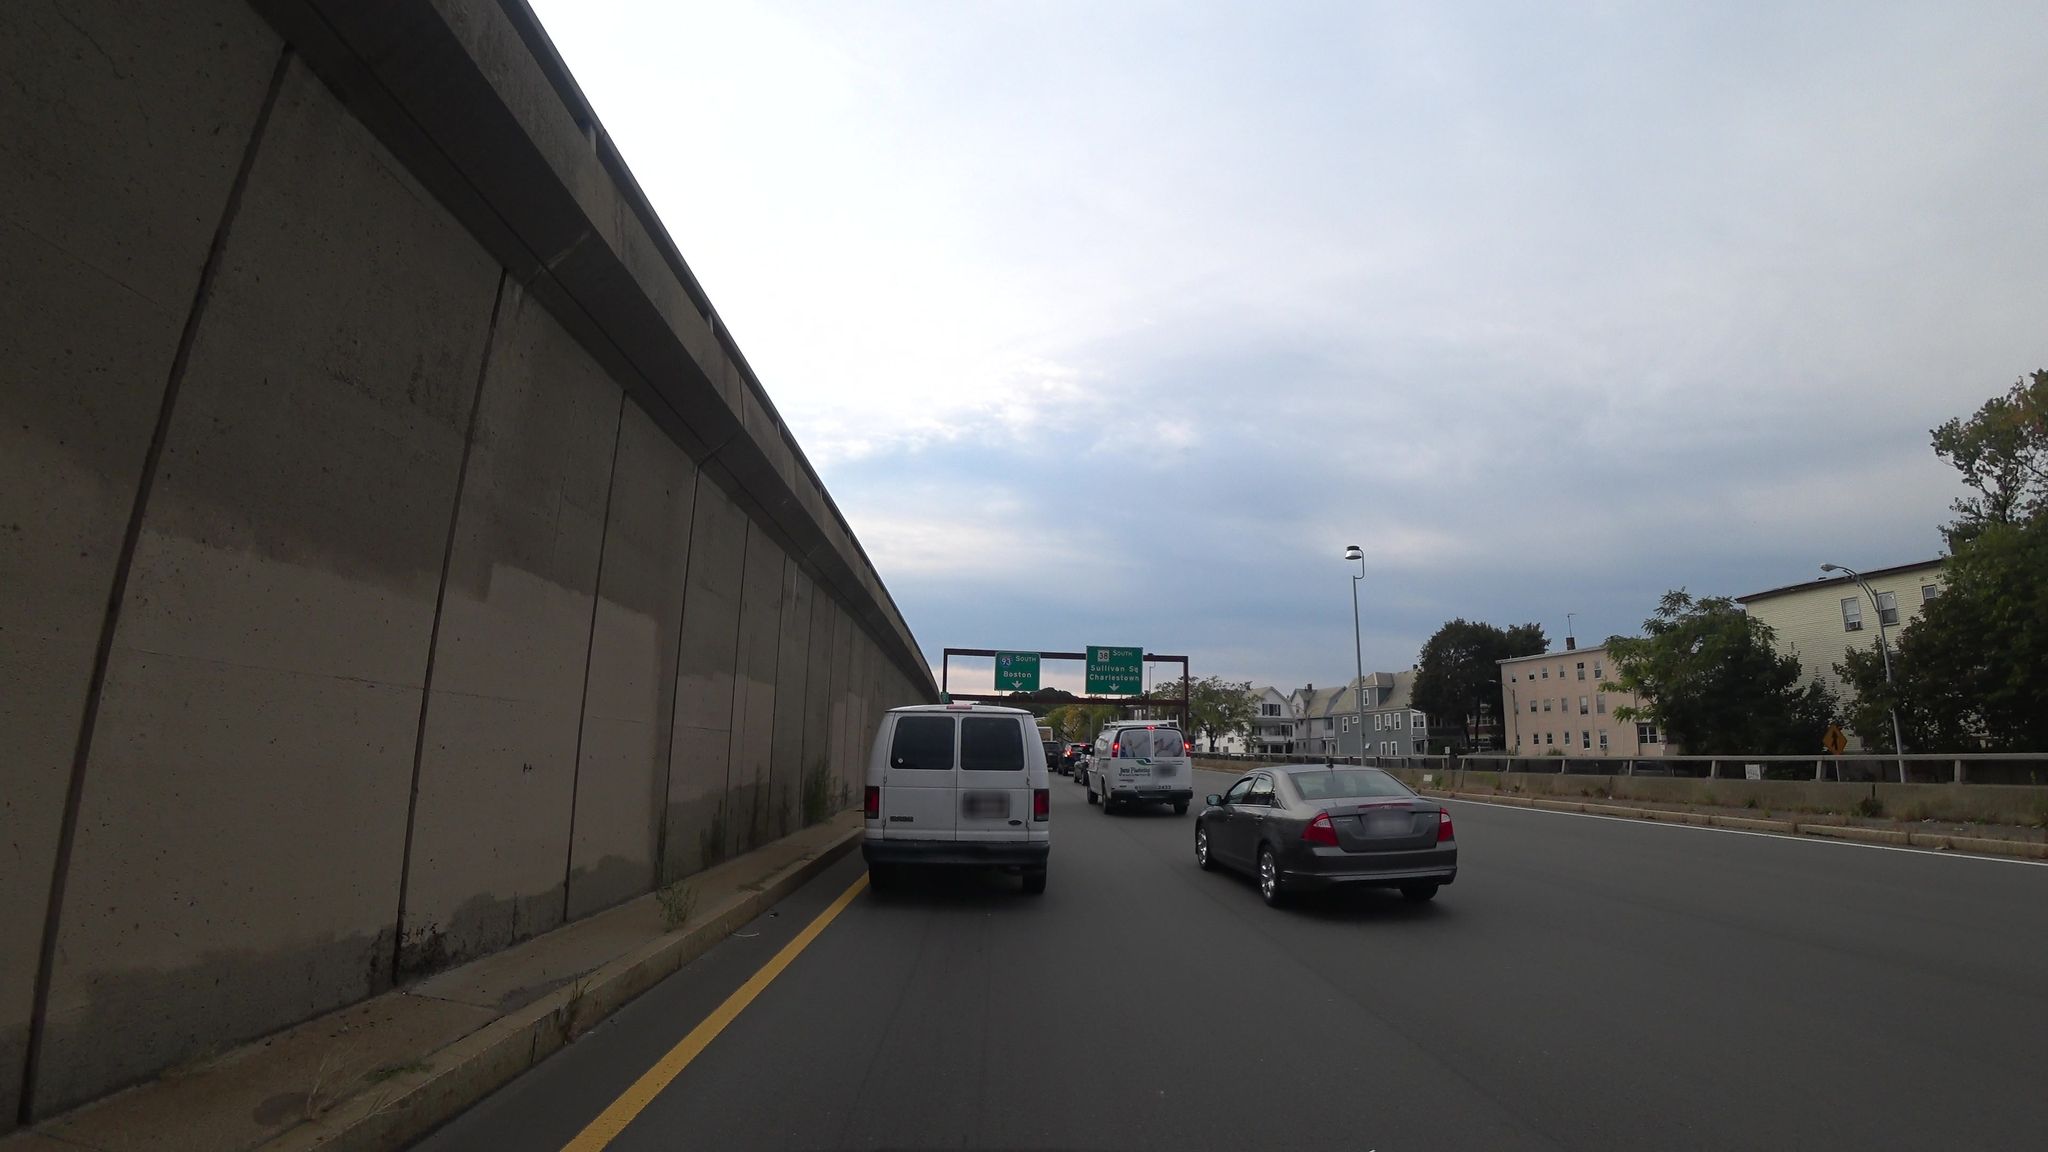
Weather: cloudy
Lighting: day
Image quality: good
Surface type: driving surface
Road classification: motorway_link
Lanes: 3
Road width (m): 15.2
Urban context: urban centre
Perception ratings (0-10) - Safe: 0.99, Lively: 2.12, Beautiful: 5.03, Boring: 4.88, Depressing: 5.96, Wealthy: 3.81